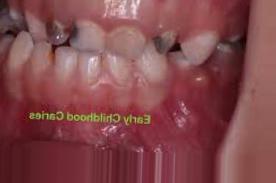
Condition: Caries